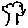
Label: tree